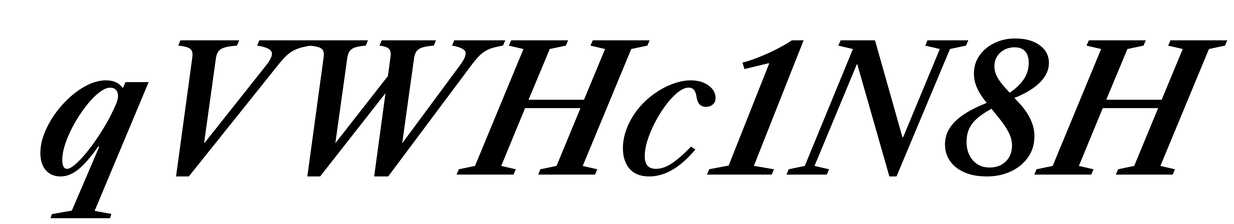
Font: LibreCaslonText-Italic_SemiBold_Italic